Question: I'm confused about a book I'm reading.
I always thought use cases where some kind of diagram with actors and bubbles like this one from wikipedia :

But in <URL>, what are called "use cases" are just listings with main/happy paths and alternate paths.
O'Reilly provides a sample from this book <URL> and these listings look like:
'''
Main Path
1. Fido barks to be let out.
2. The bark recognizer "hears" a bark.
3. The bark recognizer sends a request to the door to open.
4. The dog door opens.
5. Fido goes outside.
6. Fido does his business.
6.1. The door shuts automatically.
6.2. Fido barks to be let back inside.
6.3. The bark recognizer "hears" a bark (again).
6.4. The bark recognizer sends a request to the door to open.
6.5. The dog door opens (again).
7. Fido goes back inside.
8. The door shuts automatically
'''
Which is the "use case", the listing or the diagram?
I guess the diagram can be converted to a few listings, but I don't see how the listing can be converted to a use case diagram. Are they even related?
Which one is wrong? Wikipedia, this book or, most probably, me? (and why?)
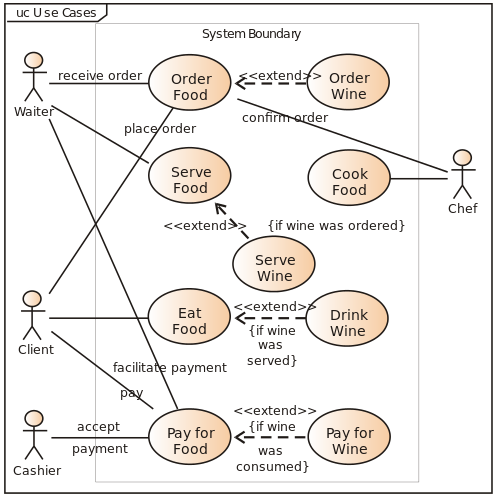
Answer: A use case can be represented in two different ways:
1. graphically it is usually drawn as an oval, and contains a short description of what the use case is supposed to deliver. Many use cases together form the use case diagram
2. The details of each use case are described by writing down each path through the use case. These paths can also be called listings or scenario's.
So, you are both right: a use-case can be described as a set of listings/scenario's/paths, or by an oval in a use-case diagram. They are both the same.
So, in your example, try to describe the "serve food" use case by writing down all the steps the waiter needs to perform to actually get the food from the kitchen to the right table, and you will have your list of steps.